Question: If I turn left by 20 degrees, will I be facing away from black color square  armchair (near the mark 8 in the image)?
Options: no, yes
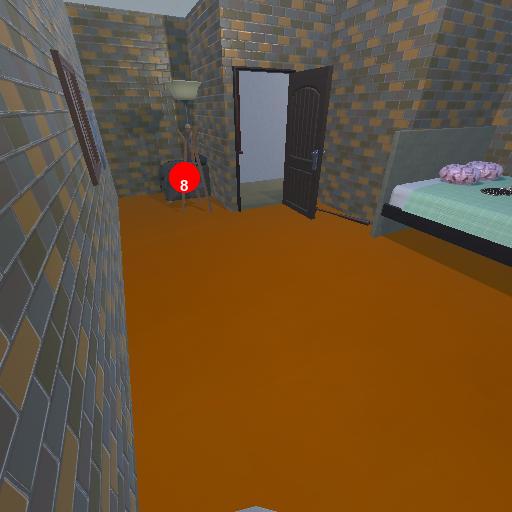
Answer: no